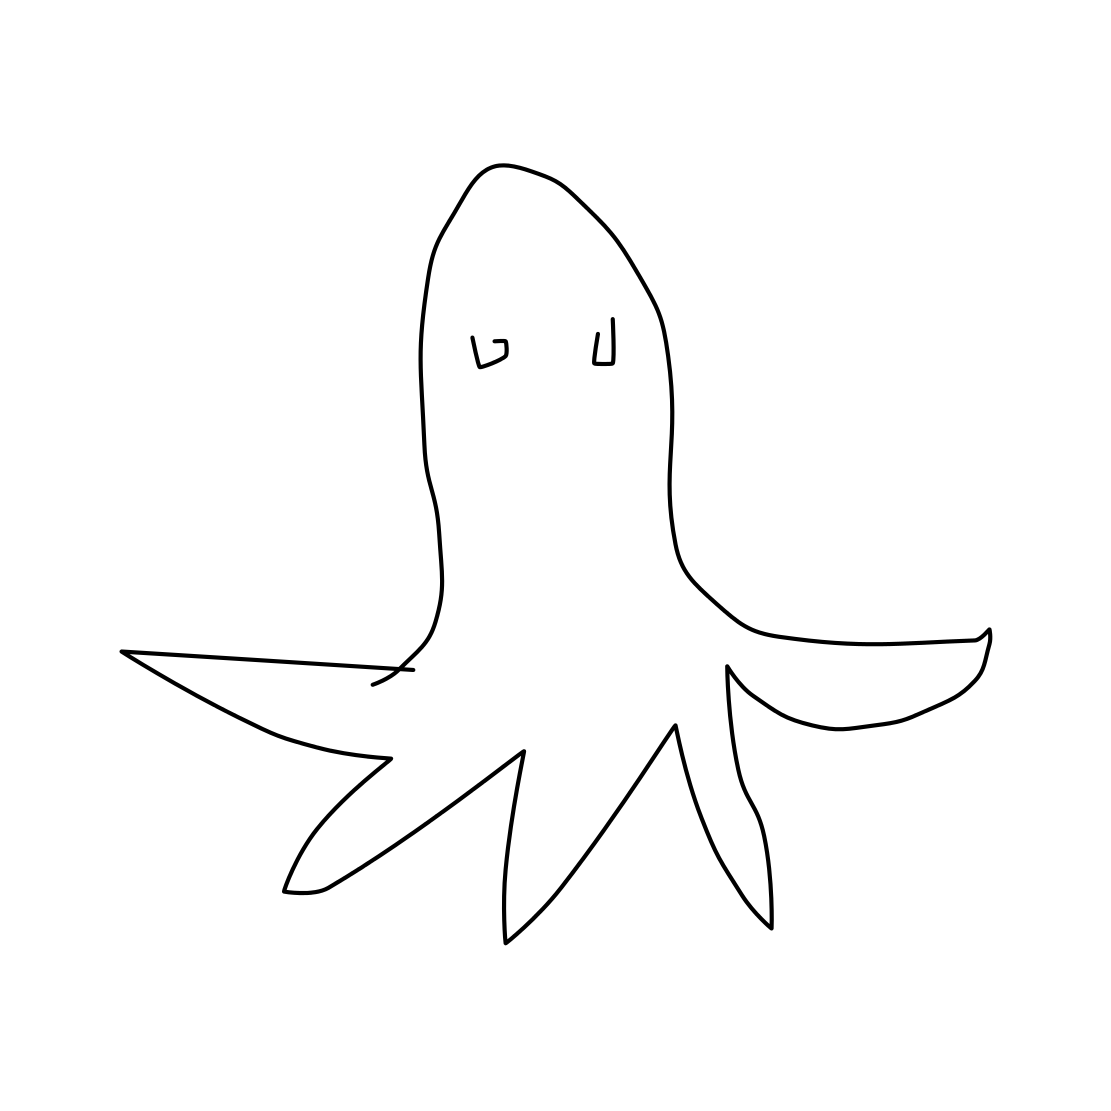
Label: octopus